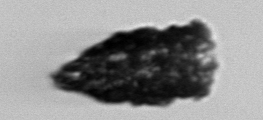
Label: Tintinnopsis